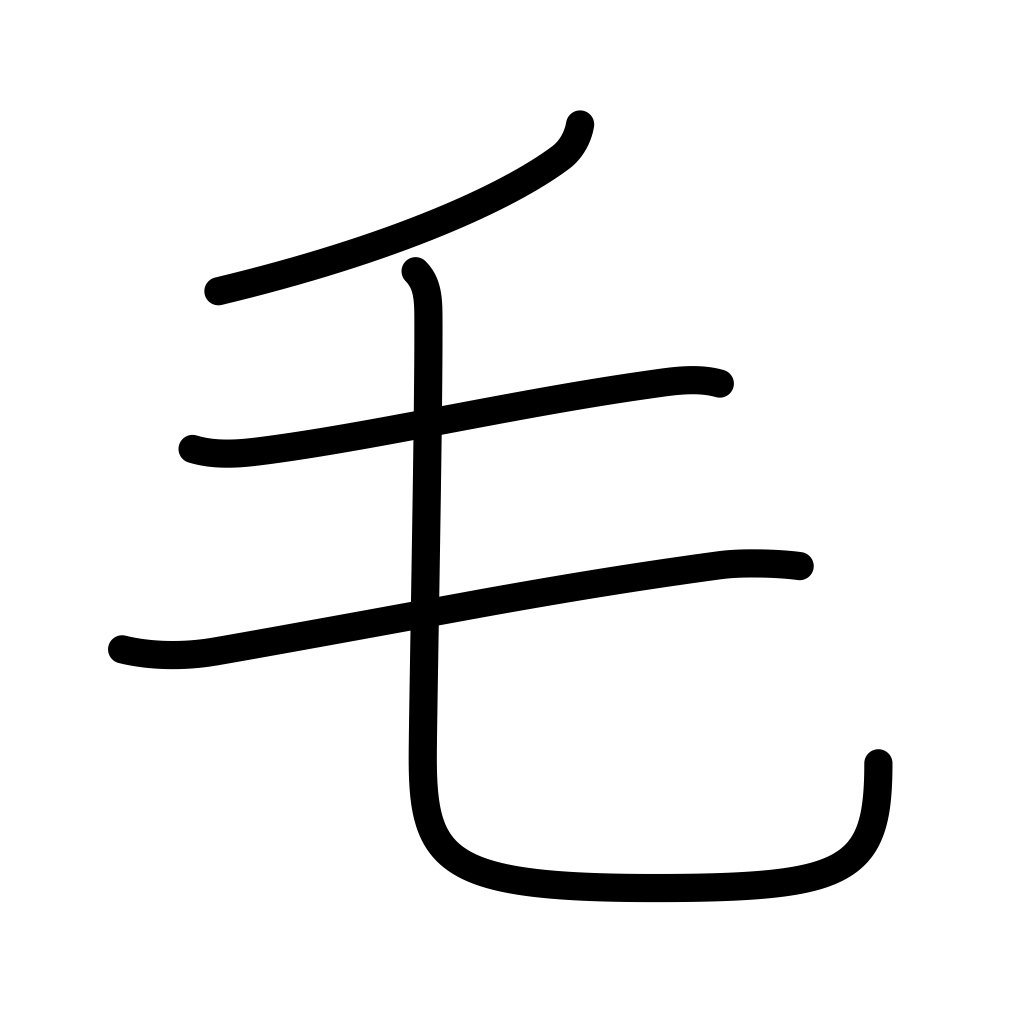
Meaning: fur, hair, feather, down